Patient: sex M, age 60
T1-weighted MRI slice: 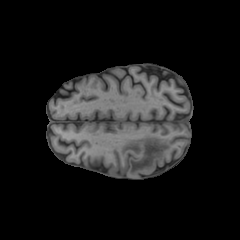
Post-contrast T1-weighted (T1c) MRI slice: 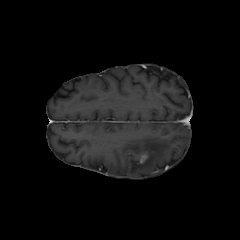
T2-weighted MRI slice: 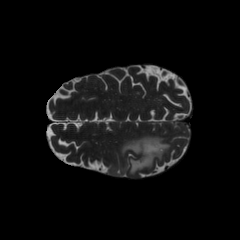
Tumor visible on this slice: yes
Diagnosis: Glioblastoma, IDH-wildtype
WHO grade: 4